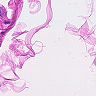
Metastatic tissue present: no